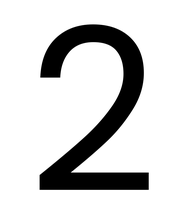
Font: Poppins-Regular